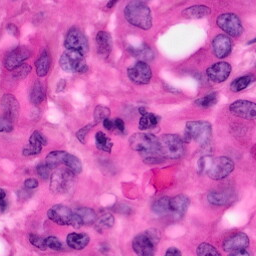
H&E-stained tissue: Pancreatic